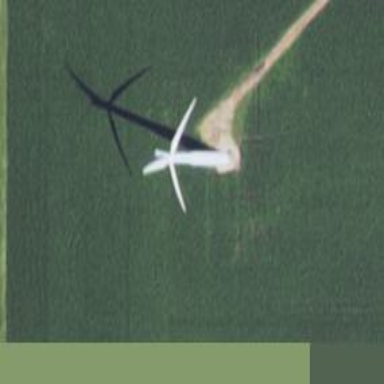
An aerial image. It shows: Wind turbine generating power.